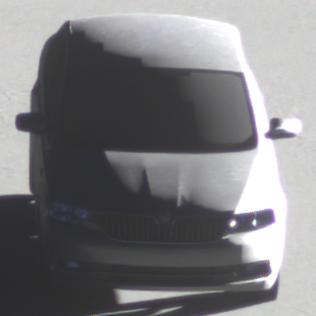
Make: Skoda
Model: Rapid
Detailed model: Rapid 1.2 Active Limousine
Model produced from: 2012/10
Model produced until: 2015/04
Doors: 5
Color: white
Road condition: dry road
Daytime: sunrise or sunset
Contrast: high contrast